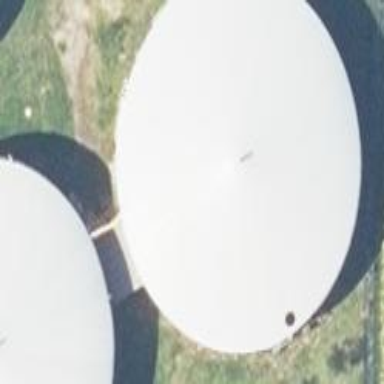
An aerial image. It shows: Storage tank which is man-made.